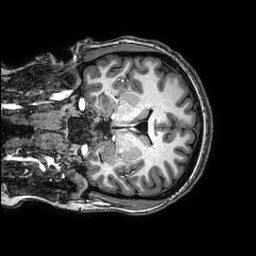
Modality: T1w
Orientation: coronal
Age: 24
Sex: female
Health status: healthy